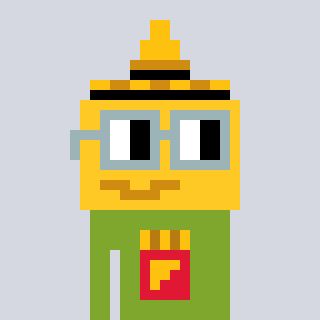
a pixel art character with square dark gray glasses, a mustard-shaped head and a slimegreen-colored body on a cool background